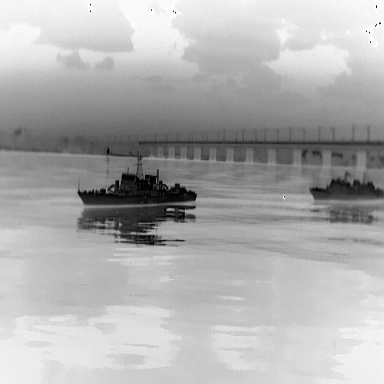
There are two warships in the infrared image.